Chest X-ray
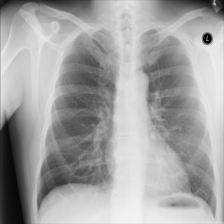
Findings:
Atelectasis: negative
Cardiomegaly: negative
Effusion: negative
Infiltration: negative
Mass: negative
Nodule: negative
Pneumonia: negative
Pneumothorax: negative
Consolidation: negative
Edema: negative
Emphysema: negative
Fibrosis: negative
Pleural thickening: negative
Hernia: negative